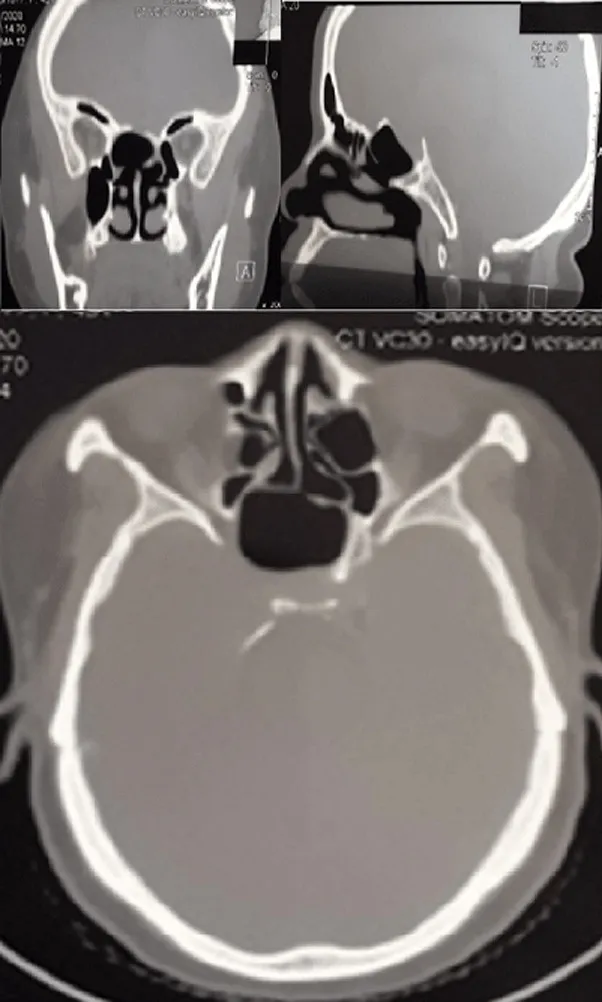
CT scan of the head, one month after the endoscopic surgical treatment, there is perfect aeration of the sphenoid sinus.
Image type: radiology (ct)